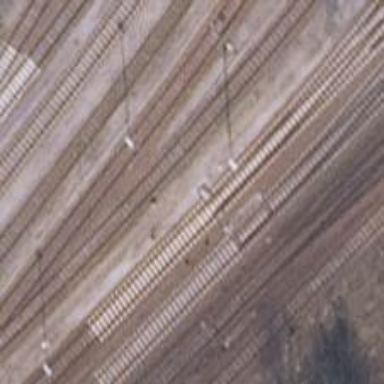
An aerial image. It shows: Railway siding for service.